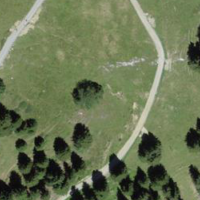
EUNIS habitat code: 26
Species observed at this site:
Turdus pilaris
Campanula barbata
Turdus viscivorus
Oenanthe oenanthe
Dryas octopetala